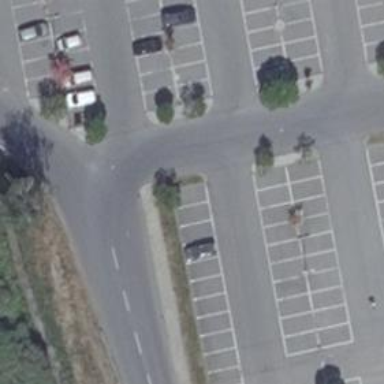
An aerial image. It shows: Parking aisle designated as service road.